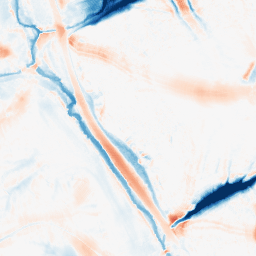
Category: morphological
Decomposition family: morphological
Decomposition parameters: operation: average
size: 20
Upsampling method: sinc_hamming
Upsampling parameters: scale: 2
kernel_size: 16
Upsampling scale: 2